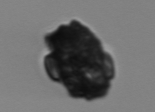
Label: Delphineis